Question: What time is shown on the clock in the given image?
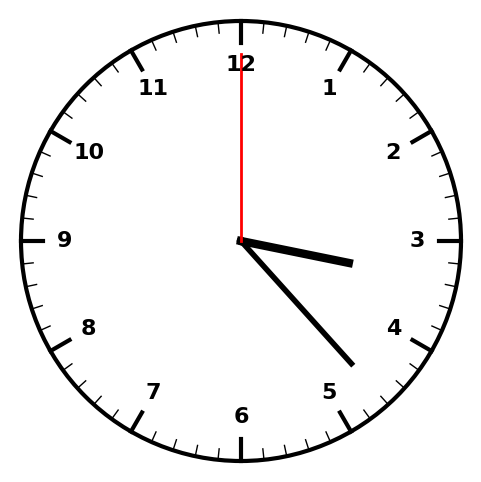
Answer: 03:23:00